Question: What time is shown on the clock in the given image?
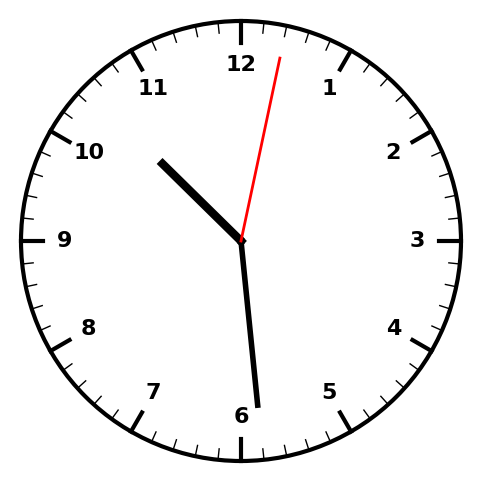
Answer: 10:29:02